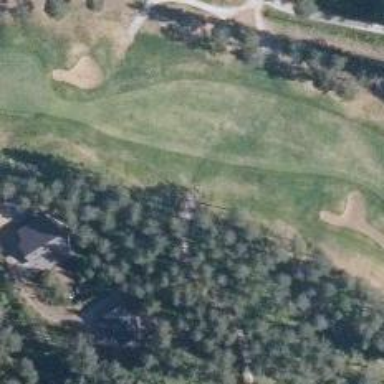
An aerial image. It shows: Footway that serves as golf path.